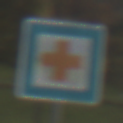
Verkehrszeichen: ErsteHilfe
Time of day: SunriseSunset
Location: Outdoor (Nature)
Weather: PartlyCloudy
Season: NotSpecified
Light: Natural